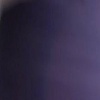
Label: space